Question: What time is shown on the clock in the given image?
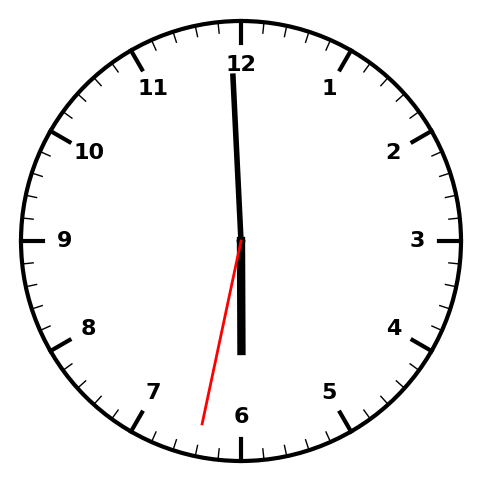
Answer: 05:59:32